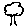
Label: tree